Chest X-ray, PA view. Patient: 25 years old, sex F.
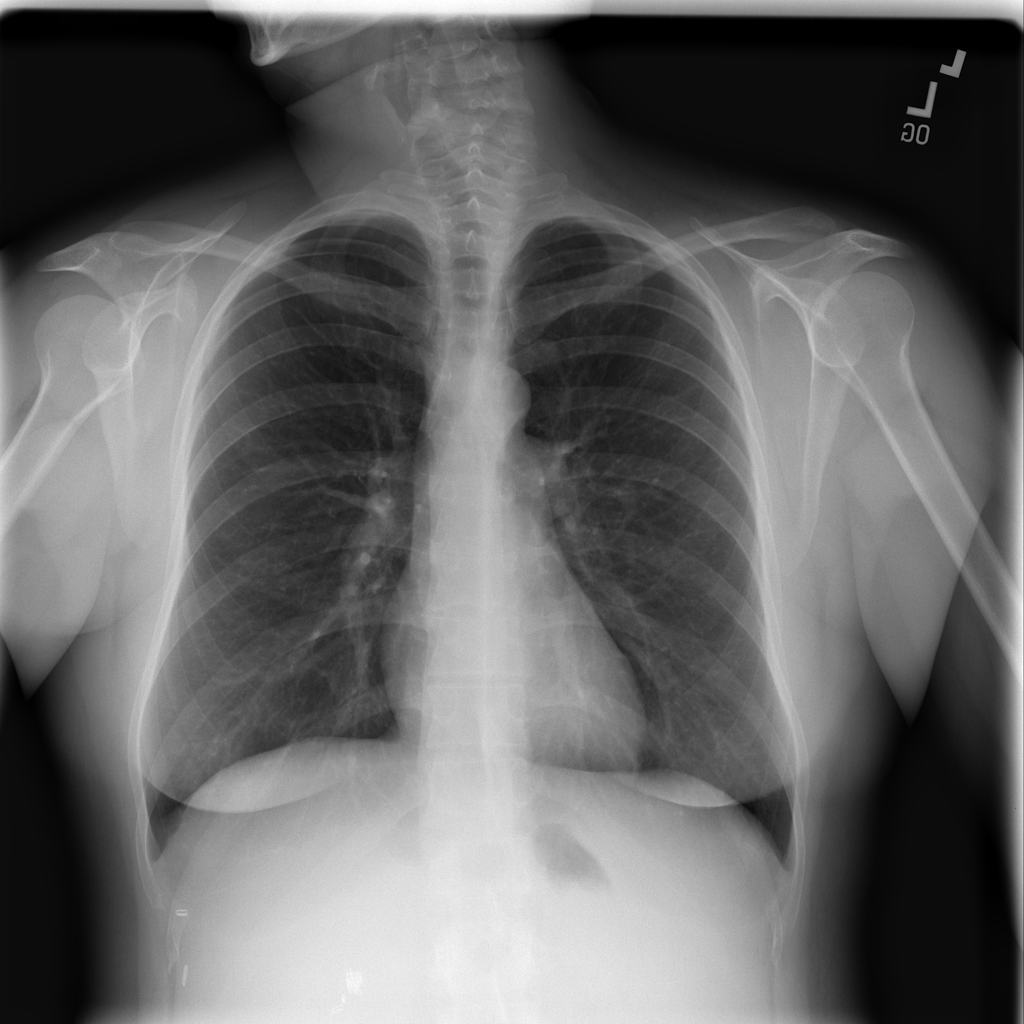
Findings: No Finding